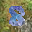
Label: 8